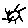
Label: sun